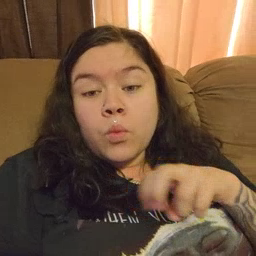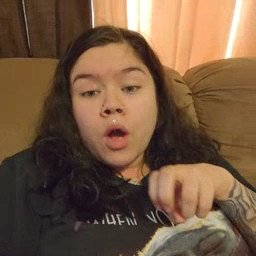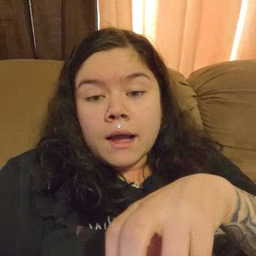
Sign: ride